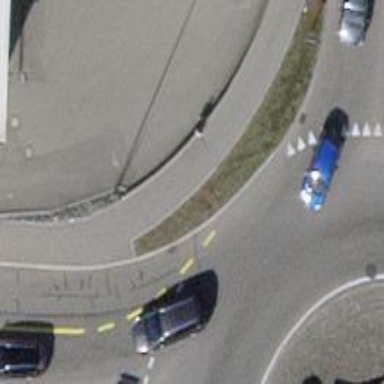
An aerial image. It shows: Asphalt sidewalk.